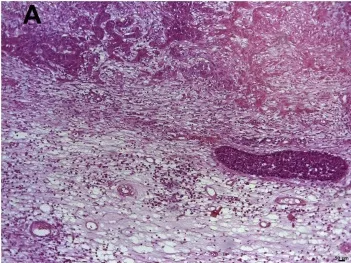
A-F. Histopathology features of the sinonasal carcinosarcoma in the incisional biopsy specimen showing proliferation of cuboid cells with nuclear and cytoplasmic pleomorphism. It was also possible to observe the appearance of the tumour from the respiratory epithelial tissue (stained with HE). Scale bars:. 200 mum.
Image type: pathology (h&e)